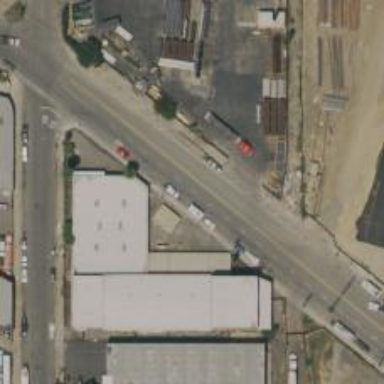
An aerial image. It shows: Warehouse.